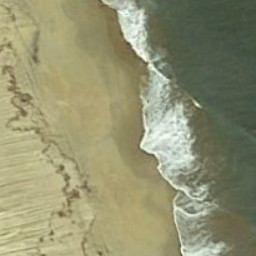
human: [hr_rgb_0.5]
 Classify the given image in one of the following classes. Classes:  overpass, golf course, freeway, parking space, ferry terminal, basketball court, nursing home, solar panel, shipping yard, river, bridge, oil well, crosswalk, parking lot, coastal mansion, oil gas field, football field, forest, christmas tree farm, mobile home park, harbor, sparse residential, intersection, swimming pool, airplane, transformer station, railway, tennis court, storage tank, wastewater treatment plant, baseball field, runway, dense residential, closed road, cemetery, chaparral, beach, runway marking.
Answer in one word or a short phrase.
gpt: beach